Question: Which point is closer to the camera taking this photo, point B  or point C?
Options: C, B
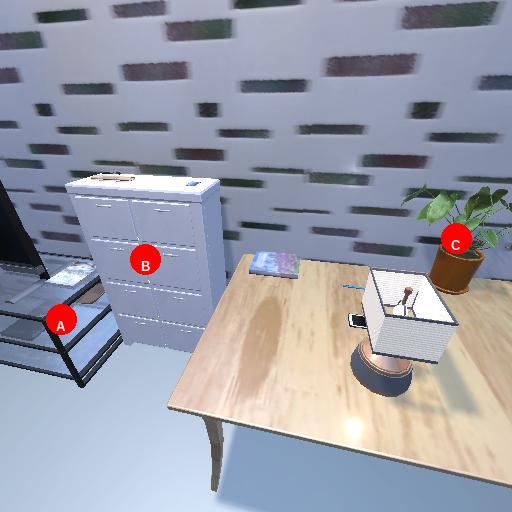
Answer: C